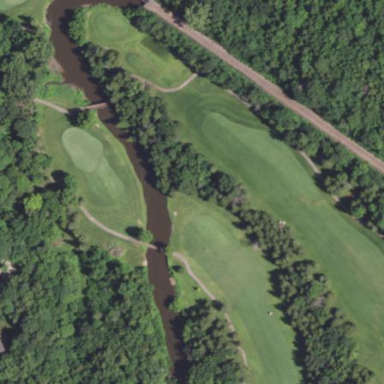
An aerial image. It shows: Grassy area designated as golf fairway.